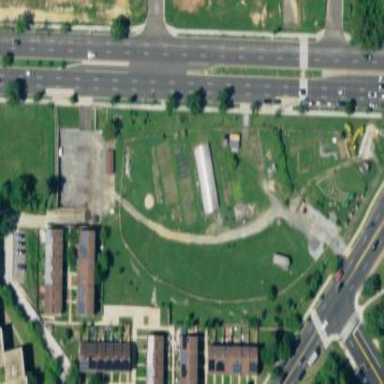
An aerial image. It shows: Community garden filled with leisure land.